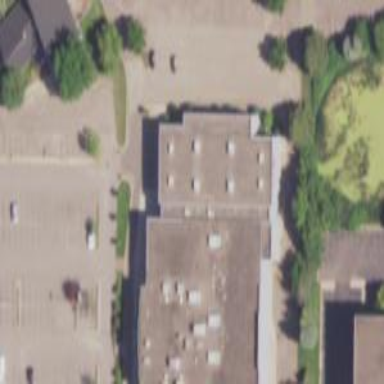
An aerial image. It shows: Commercial building that houses cinema.